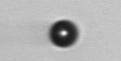
Label: bead